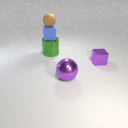
large green metal cylinder to the left of small purple metal cube